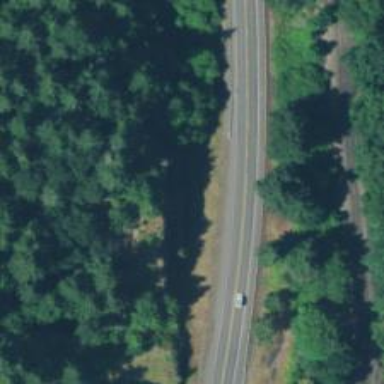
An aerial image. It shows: Asphalt trunk highway.